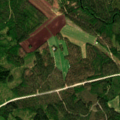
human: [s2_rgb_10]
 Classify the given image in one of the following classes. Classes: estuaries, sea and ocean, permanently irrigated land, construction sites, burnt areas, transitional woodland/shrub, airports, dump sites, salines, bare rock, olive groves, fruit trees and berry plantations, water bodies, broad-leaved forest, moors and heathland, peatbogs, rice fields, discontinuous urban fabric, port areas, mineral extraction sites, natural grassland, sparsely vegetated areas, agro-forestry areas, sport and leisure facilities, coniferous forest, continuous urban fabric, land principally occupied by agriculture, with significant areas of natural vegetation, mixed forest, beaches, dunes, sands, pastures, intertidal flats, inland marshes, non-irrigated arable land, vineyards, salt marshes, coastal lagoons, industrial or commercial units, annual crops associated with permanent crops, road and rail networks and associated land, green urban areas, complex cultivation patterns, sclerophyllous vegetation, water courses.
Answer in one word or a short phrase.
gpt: non-irrigated arable land, land principally occupied by agriculture, with significant areas of natural vegetation, coniferous forest, mixed forest